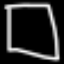
Label: square